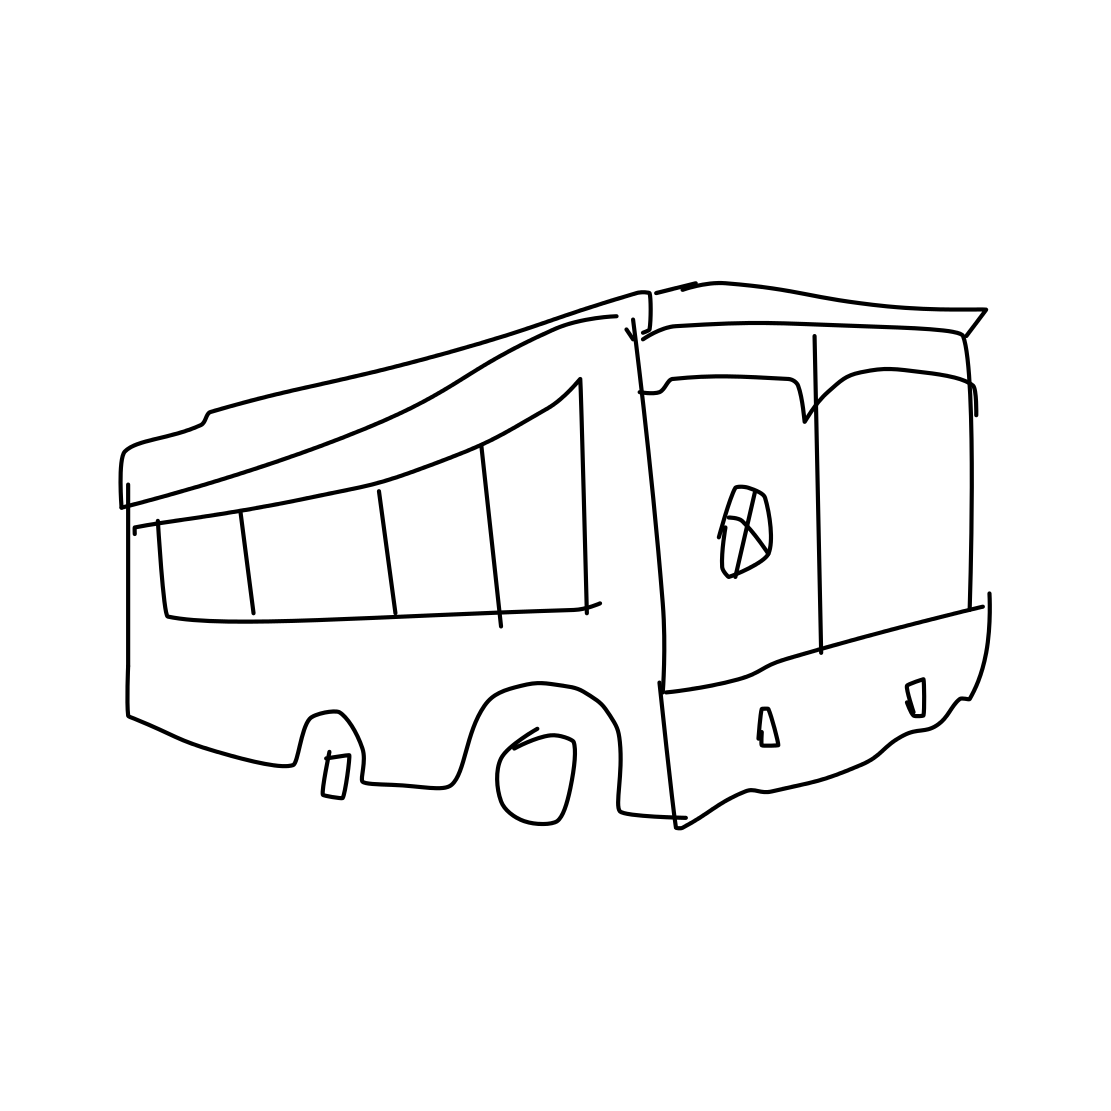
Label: bus